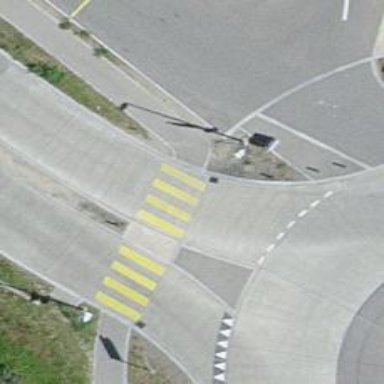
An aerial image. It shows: Traffic calming island.